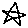
Label: star